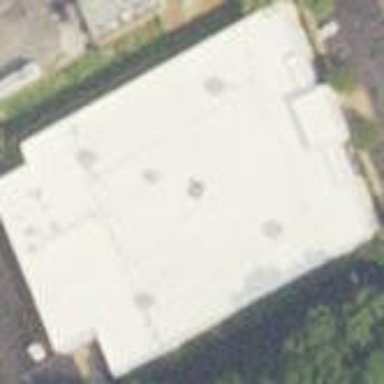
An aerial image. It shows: Building with furniture shop.